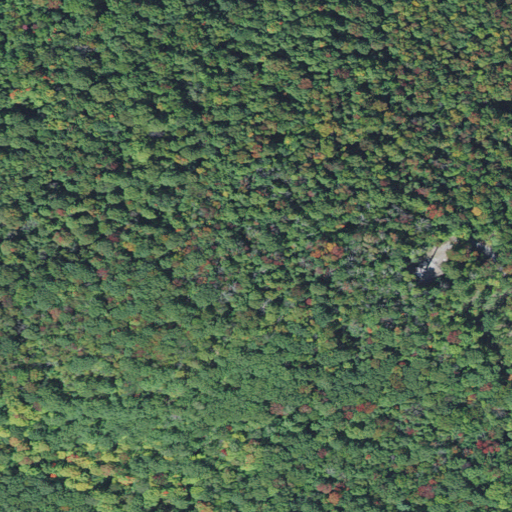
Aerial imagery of mountain in Vermont named Duffy Hill containing only deciduous forest